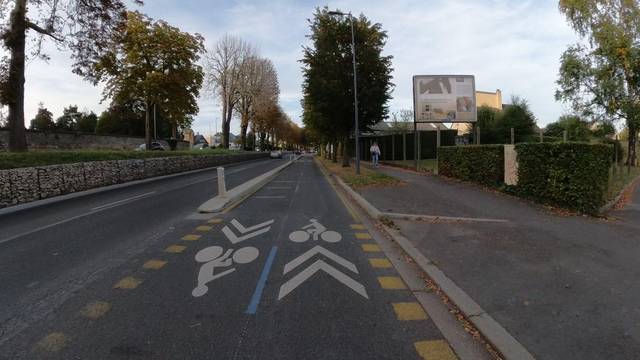
Region: France
Coordinates: 49.19, -0.3763